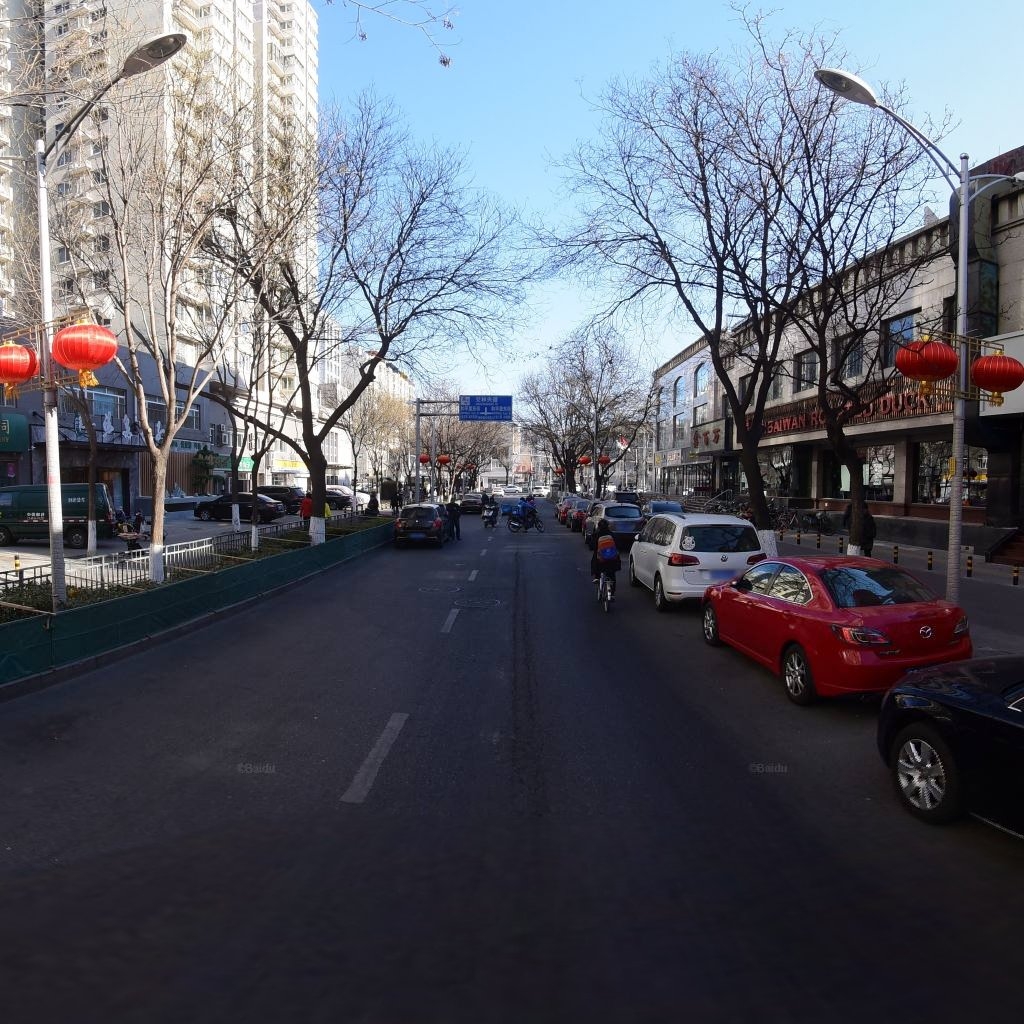
Region: Dongcheng
Road damage annotations: manhole cover, manhole cover, manhole cover, longitudinal crack